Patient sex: F
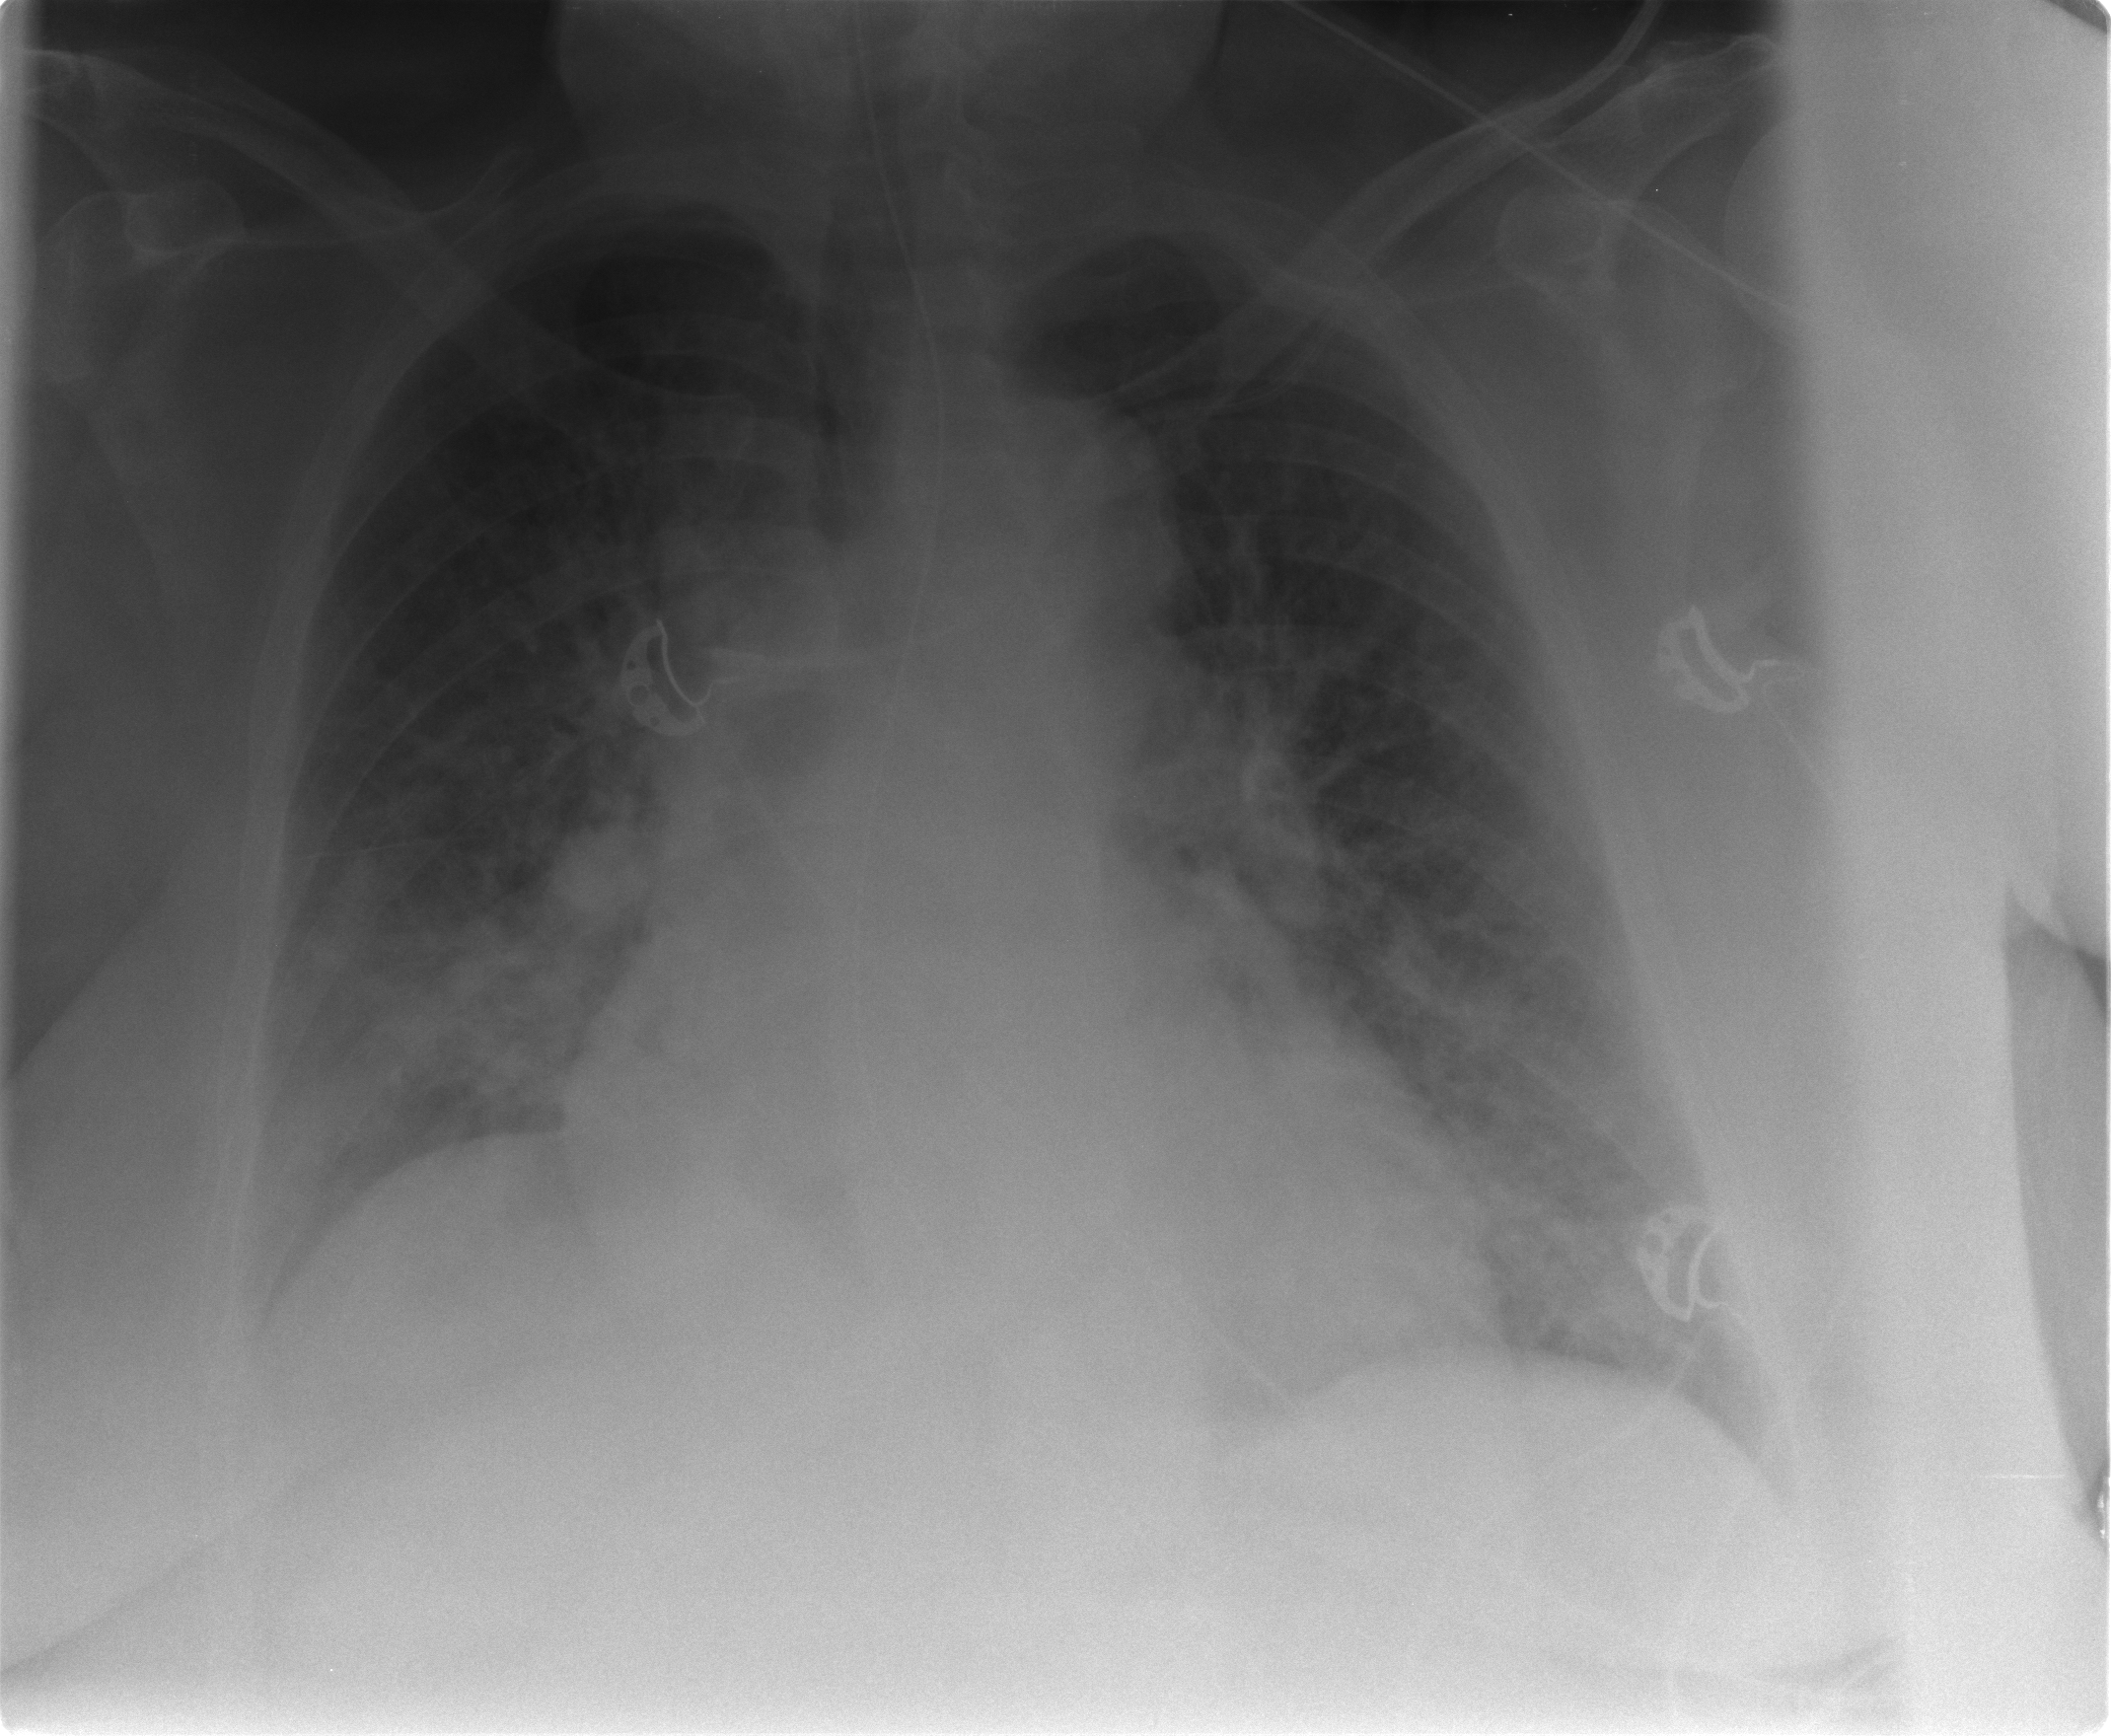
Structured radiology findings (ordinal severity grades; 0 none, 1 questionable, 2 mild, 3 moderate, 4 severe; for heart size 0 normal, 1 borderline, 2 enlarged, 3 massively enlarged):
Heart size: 2
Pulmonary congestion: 2
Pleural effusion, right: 2
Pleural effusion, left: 0
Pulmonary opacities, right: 3
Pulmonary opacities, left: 2
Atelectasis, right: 2
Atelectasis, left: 0